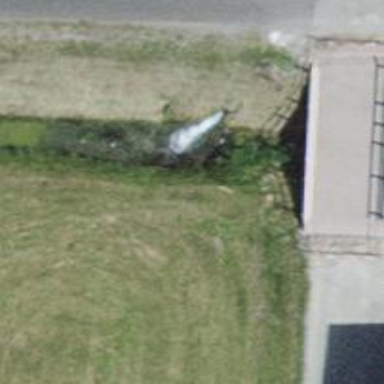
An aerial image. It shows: Drain waterway.